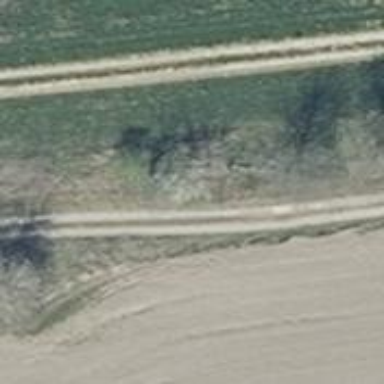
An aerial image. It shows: Row of deciduous broadleaved trees.